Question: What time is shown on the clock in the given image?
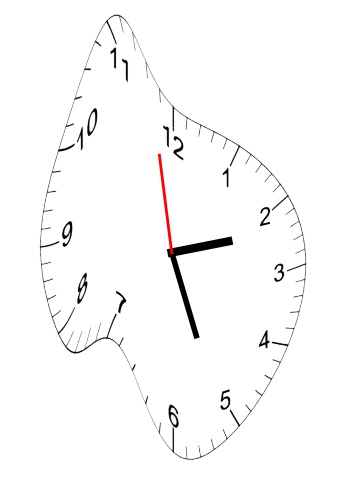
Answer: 02:25:58